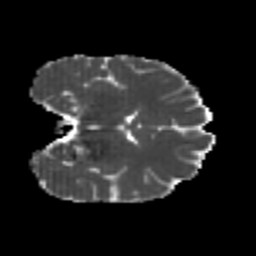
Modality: MD
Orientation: coronal
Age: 22
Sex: female
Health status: healthy
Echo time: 0.074 s